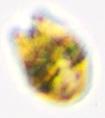
Label: Akashiwo